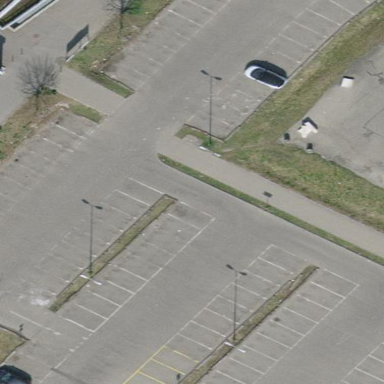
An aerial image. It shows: Parking area with surface.